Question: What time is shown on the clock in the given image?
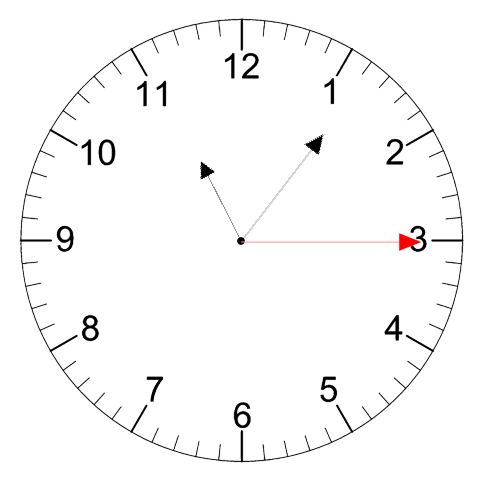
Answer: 11:06:15